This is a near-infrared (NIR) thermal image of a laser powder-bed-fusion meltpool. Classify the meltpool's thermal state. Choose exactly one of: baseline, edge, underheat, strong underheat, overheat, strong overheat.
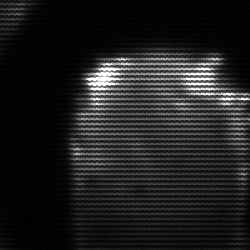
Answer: edge